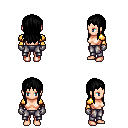
a pixel art fantasy rpg character, female body template, human, light skin, gold arm armor, metal pants, black unkempt hairstyle, metal gloves, four views (front, back, left, right), 2x2 character sprite sheet, small pixel art, hard edges, no anti-aliasing